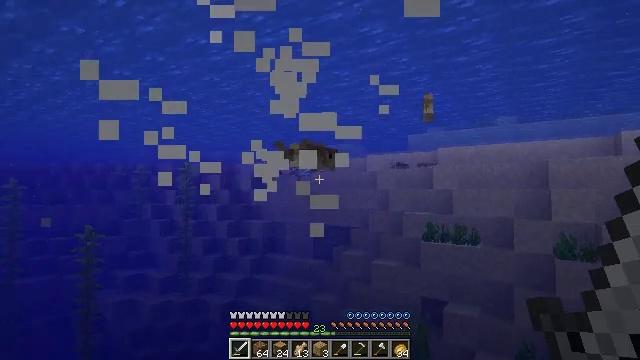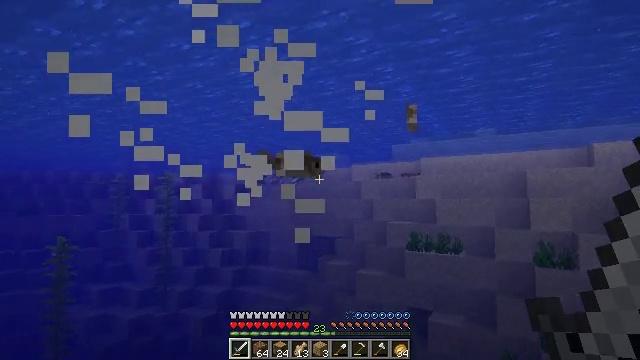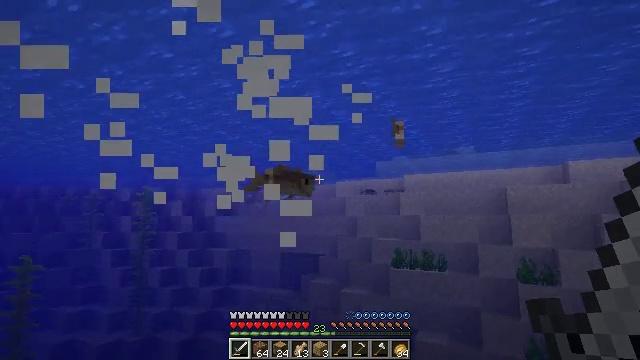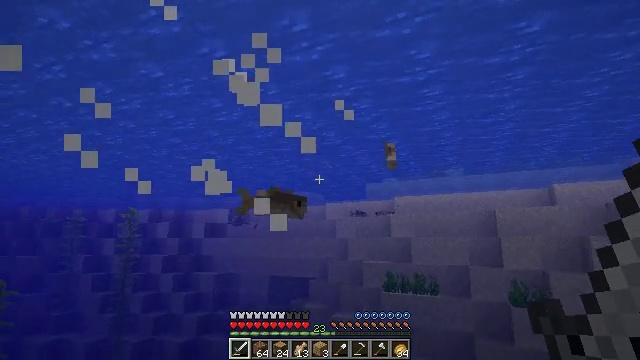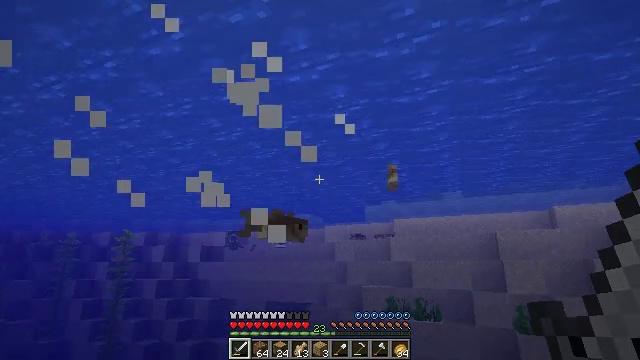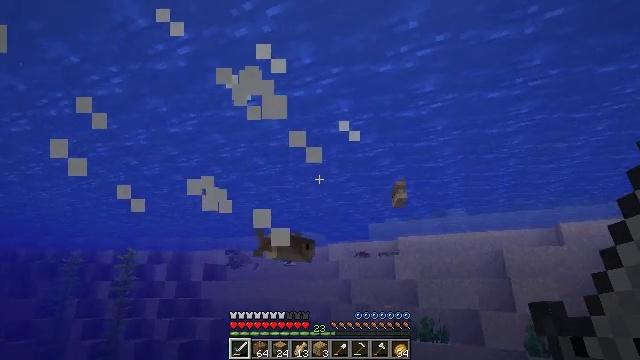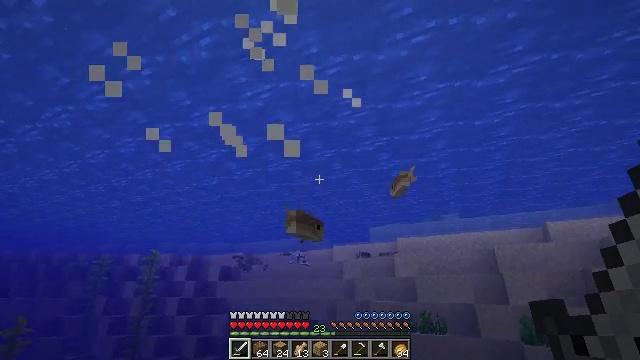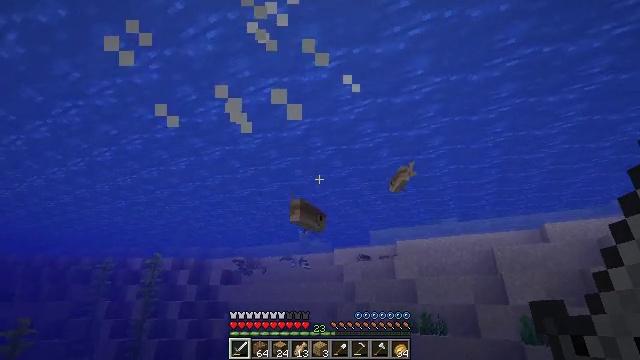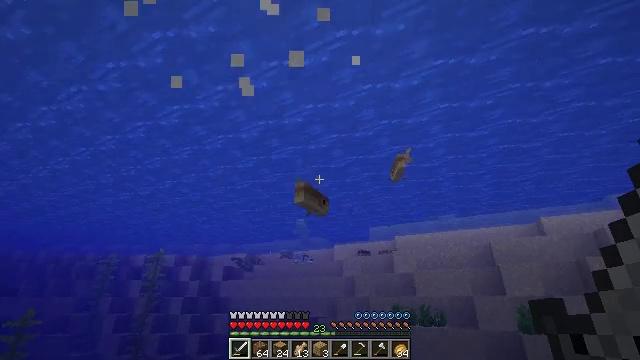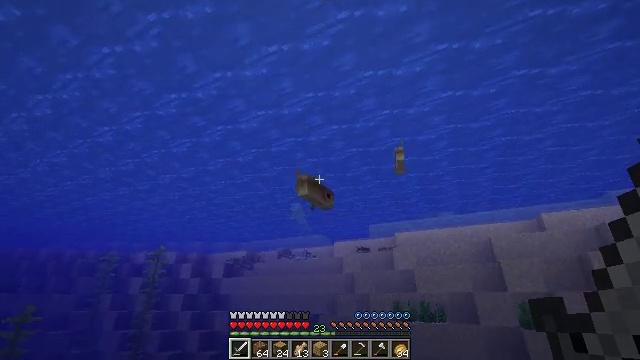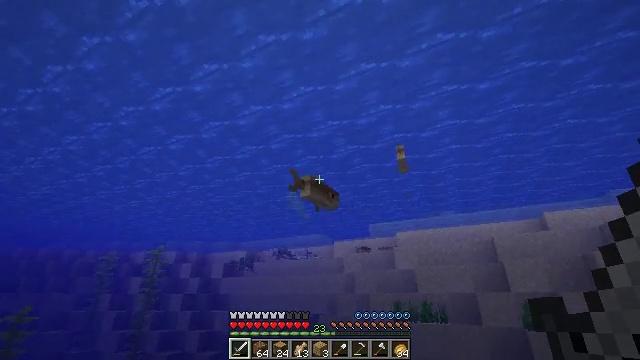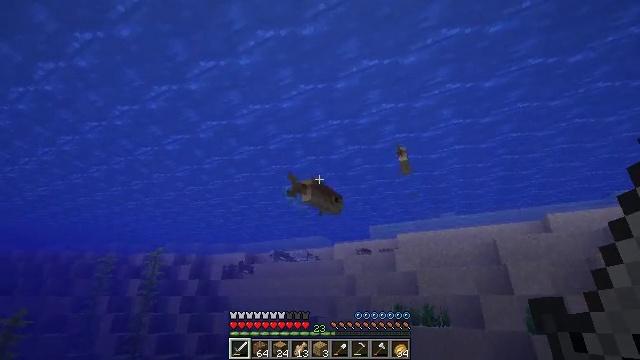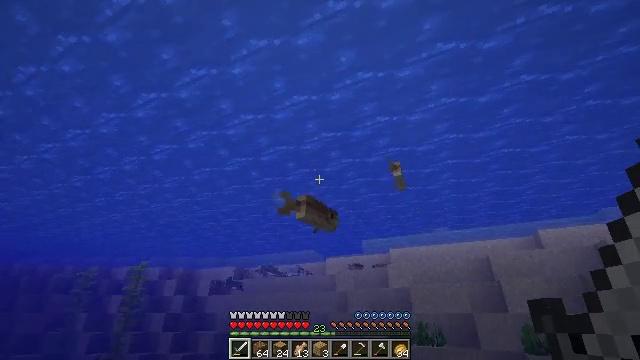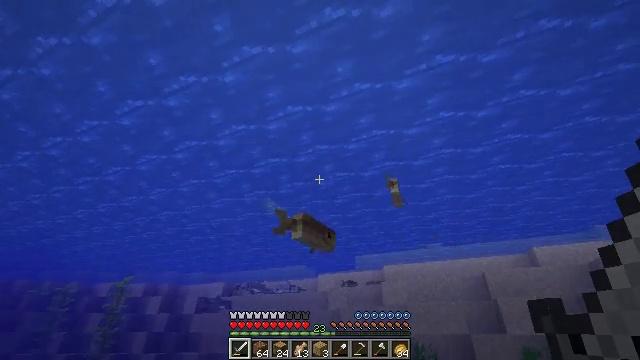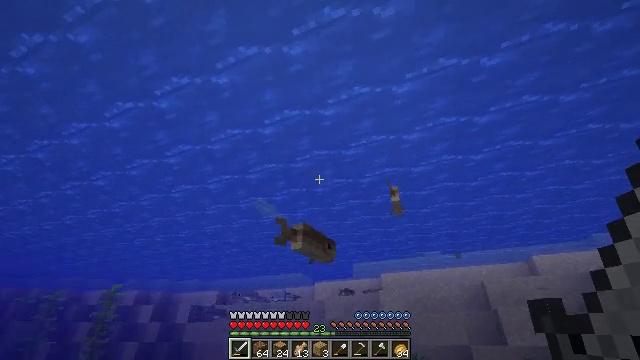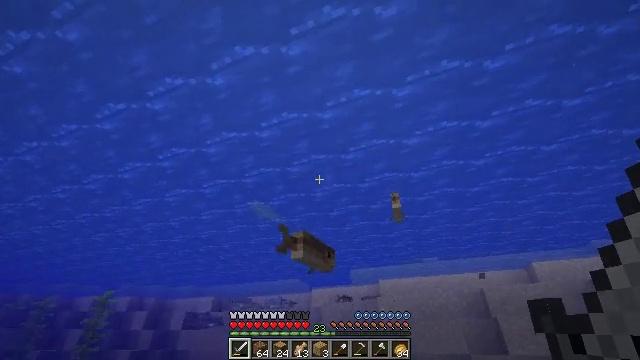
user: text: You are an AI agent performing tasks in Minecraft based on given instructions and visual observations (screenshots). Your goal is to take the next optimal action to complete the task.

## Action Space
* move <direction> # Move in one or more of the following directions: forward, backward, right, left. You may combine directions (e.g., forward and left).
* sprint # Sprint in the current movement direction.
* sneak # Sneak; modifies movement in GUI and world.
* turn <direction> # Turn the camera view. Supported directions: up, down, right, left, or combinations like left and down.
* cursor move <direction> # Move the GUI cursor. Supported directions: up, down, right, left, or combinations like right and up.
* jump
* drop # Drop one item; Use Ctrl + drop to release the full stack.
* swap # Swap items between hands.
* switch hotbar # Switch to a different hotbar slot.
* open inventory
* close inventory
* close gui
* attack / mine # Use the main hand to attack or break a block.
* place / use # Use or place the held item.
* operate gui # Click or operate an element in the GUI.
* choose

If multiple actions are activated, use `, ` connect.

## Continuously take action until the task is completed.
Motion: motion action
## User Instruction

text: Kill mobs in water.
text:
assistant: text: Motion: move forward, turn right and up
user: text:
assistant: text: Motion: move forward, turn right and up
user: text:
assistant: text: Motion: move forward, turn right and up
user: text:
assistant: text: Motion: move forward, sprint, turn up
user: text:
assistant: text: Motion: move forward, sprint, turn up
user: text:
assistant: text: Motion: move forward, sprint, turn left and up
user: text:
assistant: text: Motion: move forward, sprint, turn up
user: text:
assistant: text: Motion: move forward, sprint
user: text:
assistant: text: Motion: move forward
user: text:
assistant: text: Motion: move forward
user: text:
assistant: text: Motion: move forward
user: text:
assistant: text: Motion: move forward, turn right and up
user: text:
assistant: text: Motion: move forward, turn right and up
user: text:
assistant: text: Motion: move forward, turn up
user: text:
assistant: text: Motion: move forward, turn up
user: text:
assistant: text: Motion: move forward
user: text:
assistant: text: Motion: move forward
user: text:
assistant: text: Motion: move forward, turn right and down
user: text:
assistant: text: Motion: move forward, turn down
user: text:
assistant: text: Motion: move forward, turn right and down
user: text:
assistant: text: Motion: move forward, turn down, attack / mine
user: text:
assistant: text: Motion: move forward, attack / mine
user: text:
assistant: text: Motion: move forward, attack / mine
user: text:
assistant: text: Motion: move forward
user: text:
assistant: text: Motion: move forward
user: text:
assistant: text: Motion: no_op